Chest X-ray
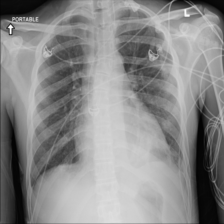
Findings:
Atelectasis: negative
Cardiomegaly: negative
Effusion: positive
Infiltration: positive
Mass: negative
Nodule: negative
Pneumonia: negative
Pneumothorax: negative
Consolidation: negative
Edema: negative
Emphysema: negative
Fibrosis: negative
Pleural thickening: negative
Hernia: negative